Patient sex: F
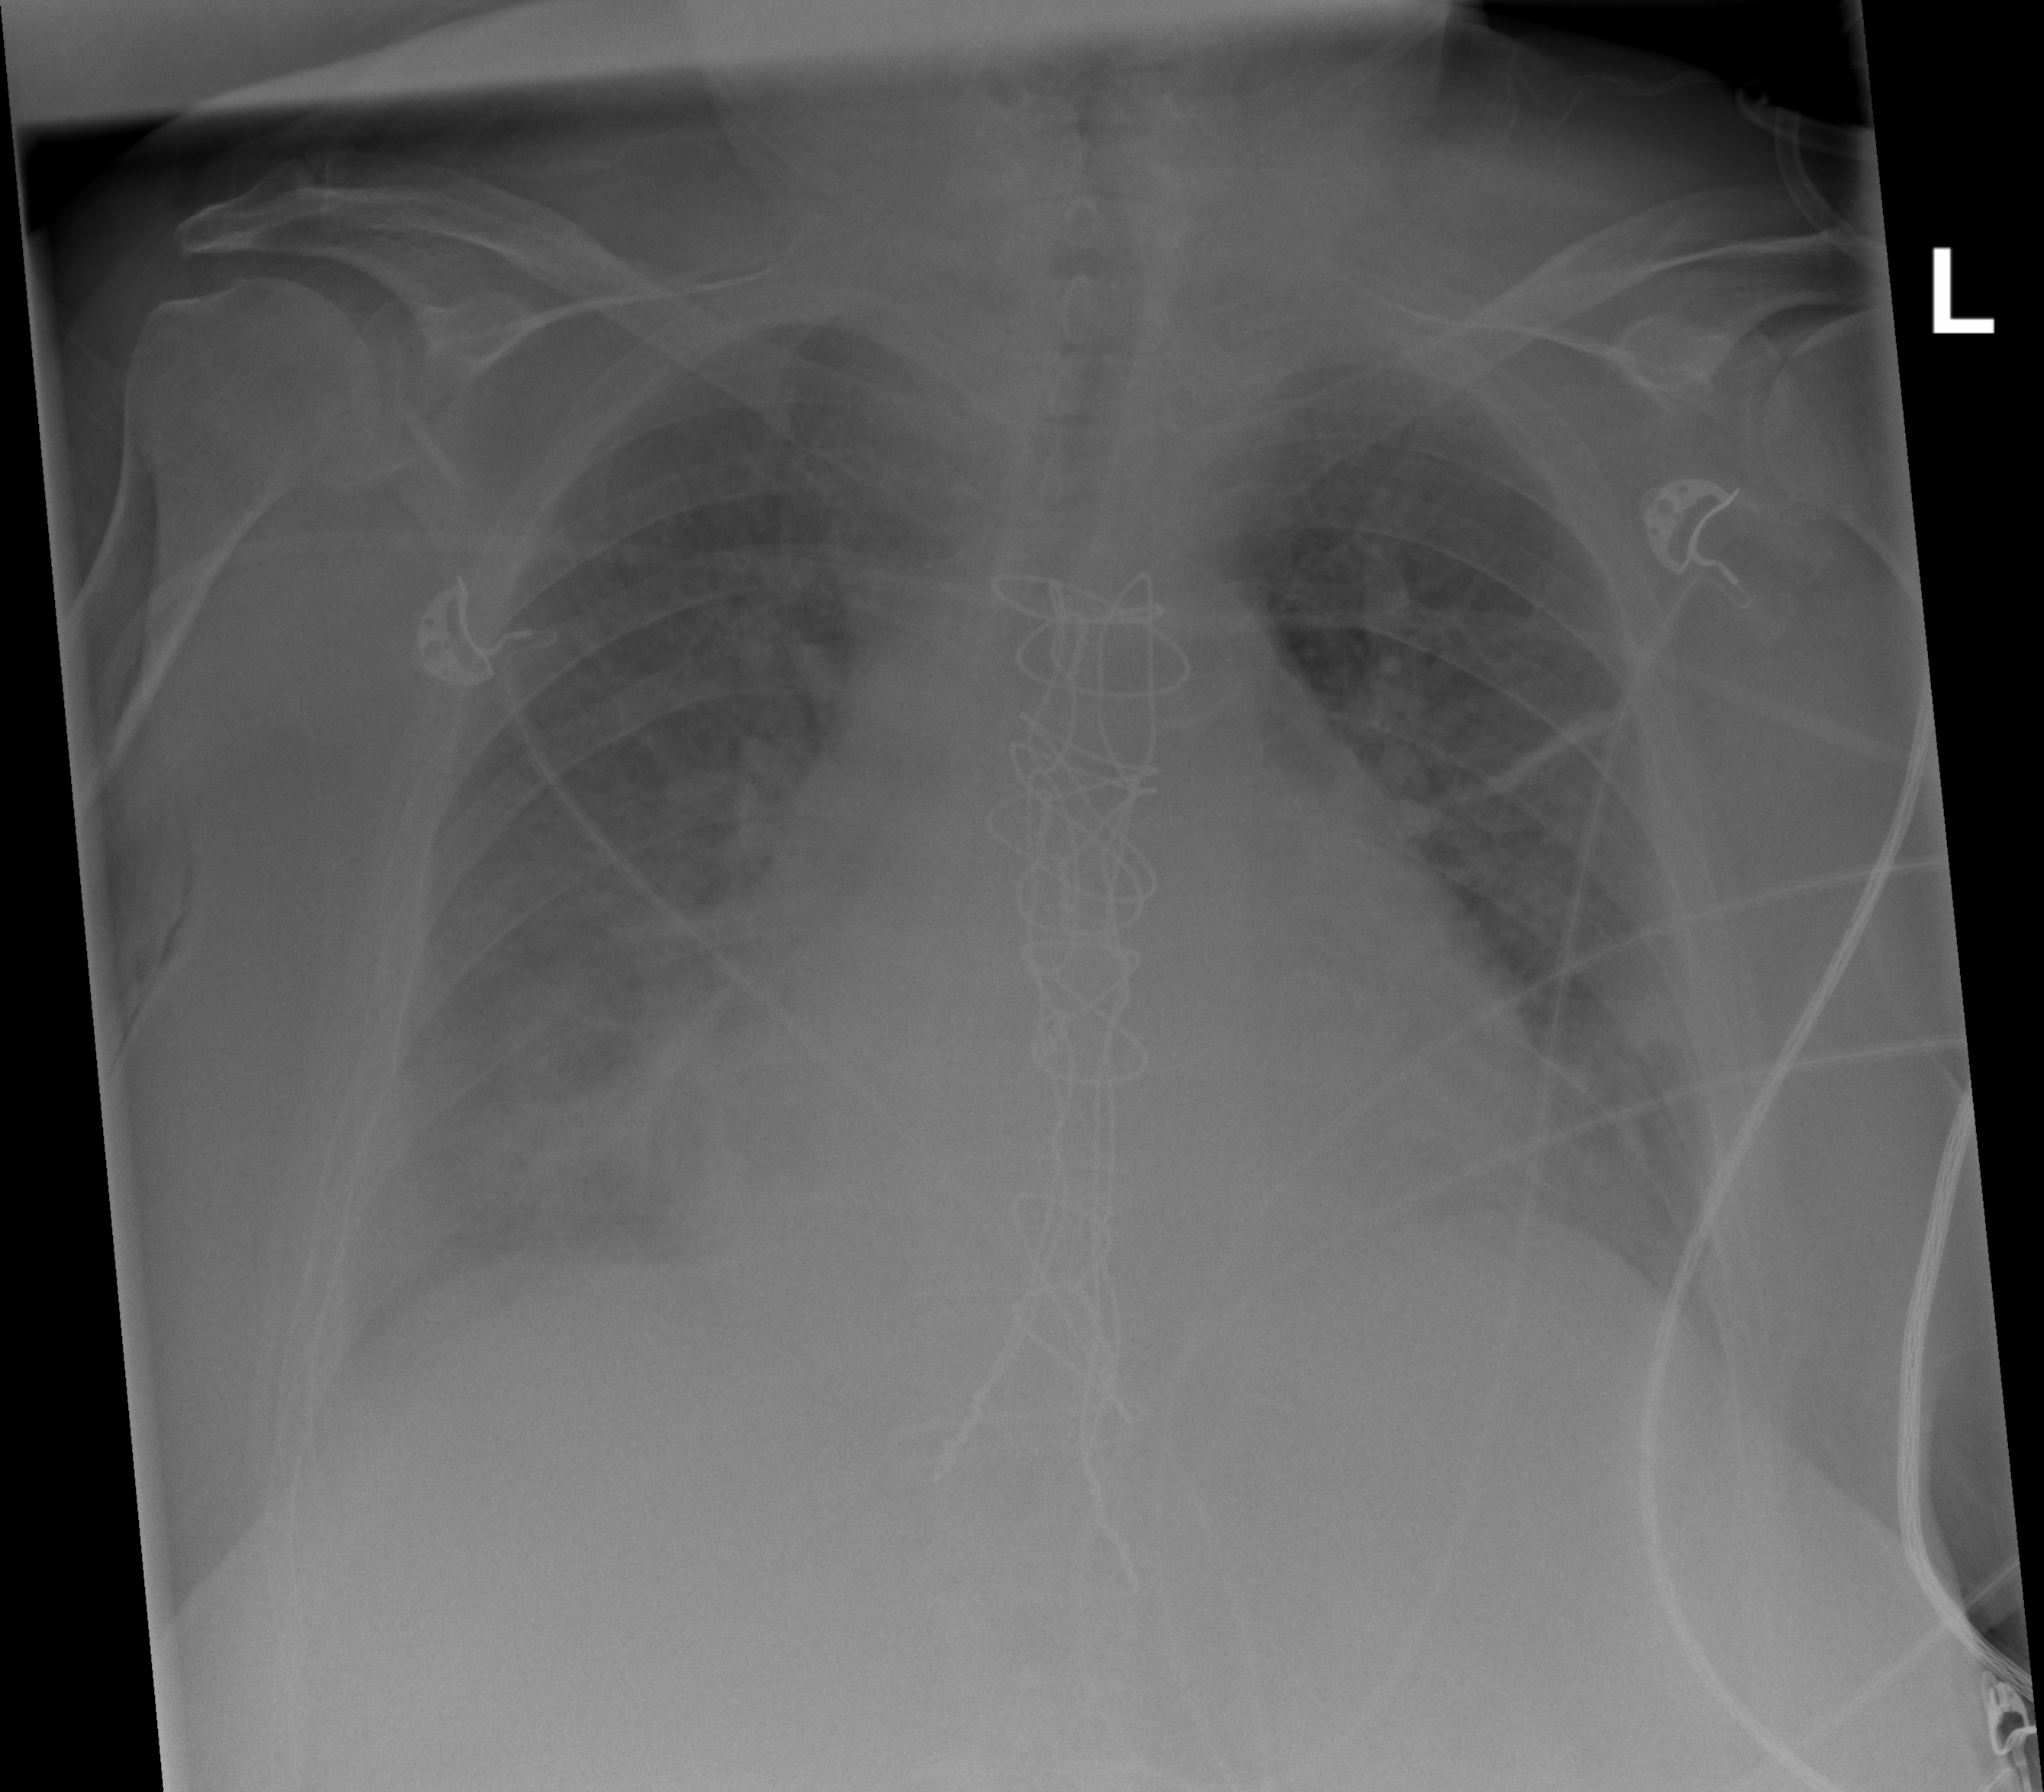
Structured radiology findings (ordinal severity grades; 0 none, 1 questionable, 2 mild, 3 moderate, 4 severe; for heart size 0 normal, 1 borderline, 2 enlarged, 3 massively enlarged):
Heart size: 2
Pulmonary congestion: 2
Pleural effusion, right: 2
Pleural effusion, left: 1
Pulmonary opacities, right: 0
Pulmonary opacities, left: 0
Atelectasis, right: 2
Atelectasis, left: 1